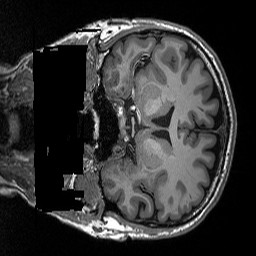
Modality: T1w
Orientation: coronal
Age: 30
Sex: male
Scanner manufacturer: siemens
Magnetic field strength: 3 T
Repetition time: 2.3 s
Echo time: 0.00298 s